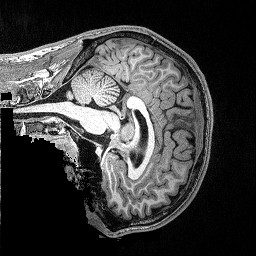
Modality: T1w
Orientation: sagittal
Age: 28
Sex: male
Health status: healthy
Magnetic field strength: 3 T
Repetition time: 2.53 s
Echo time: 0.00331 s